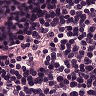
Metastatic tissue present: no